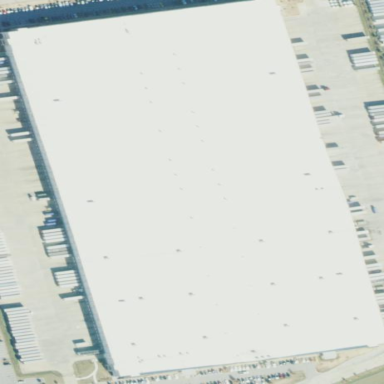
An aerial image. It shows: Warehouse.